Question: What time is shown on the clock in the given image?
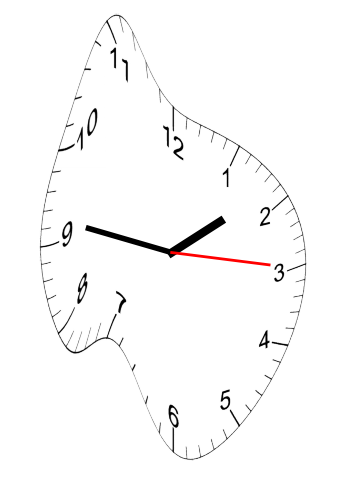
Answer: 01:46:15